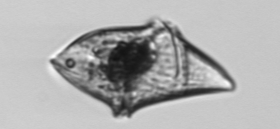
Label: Gyrodinium